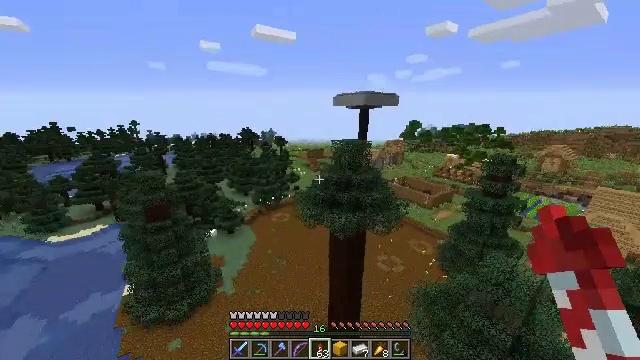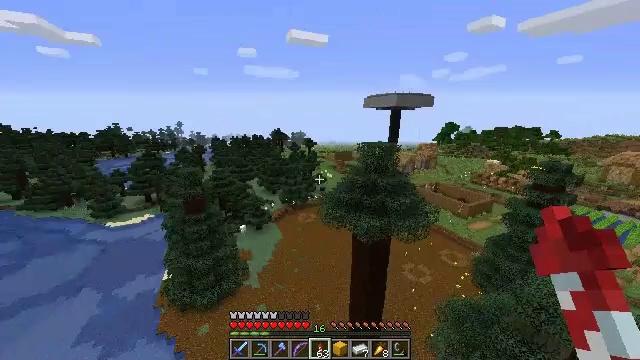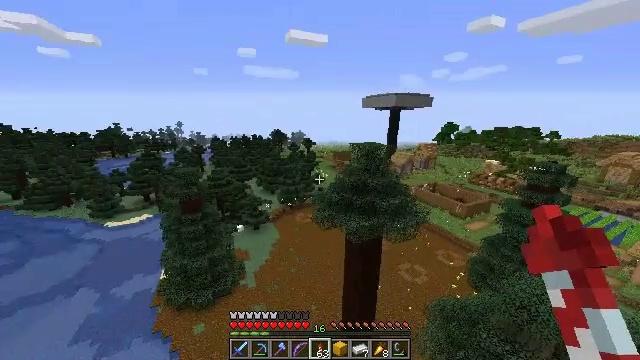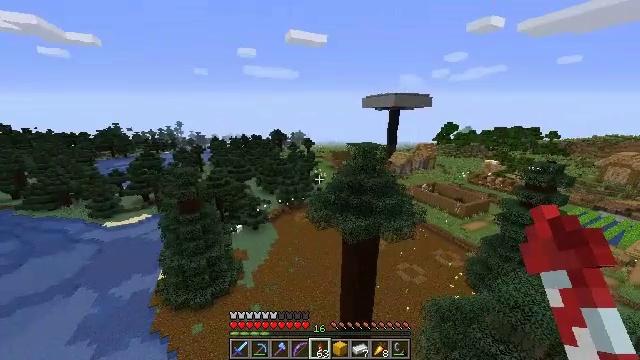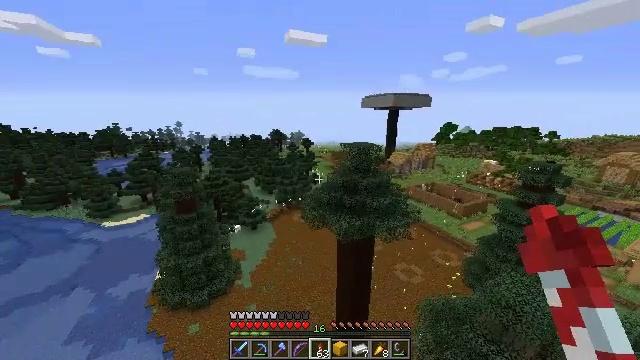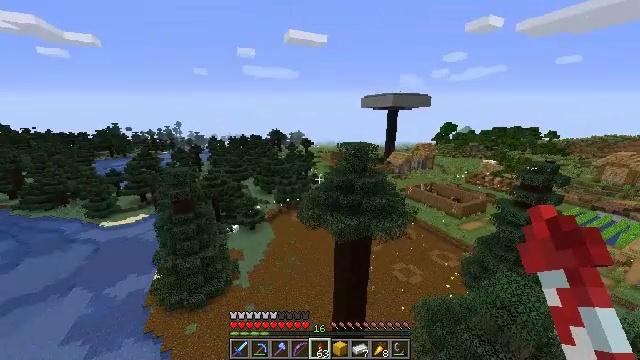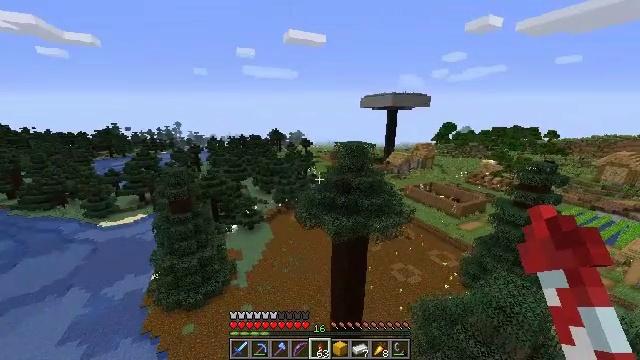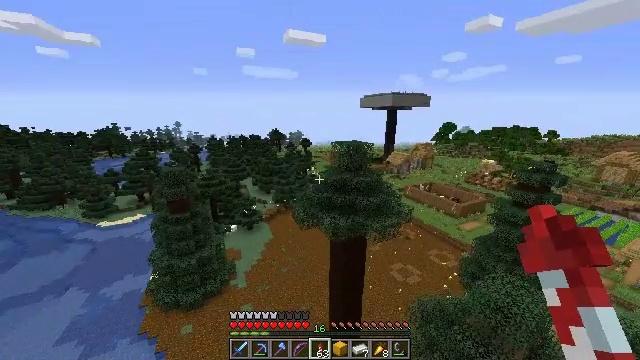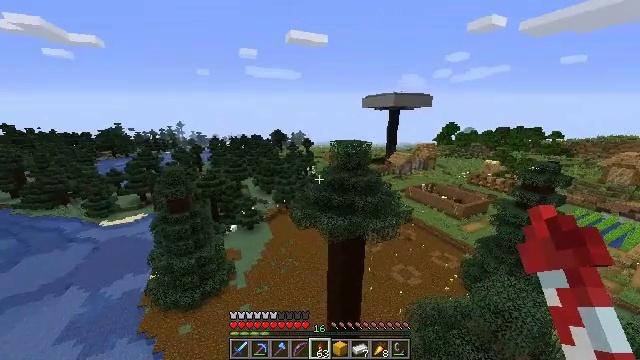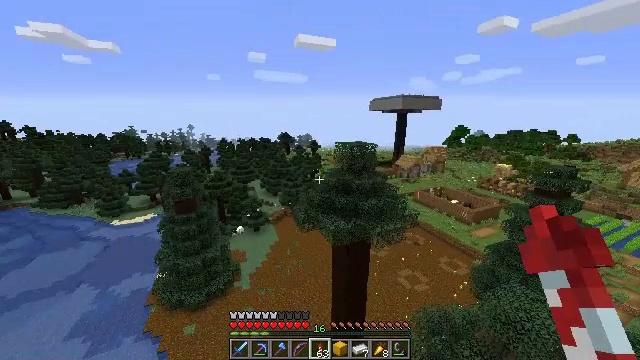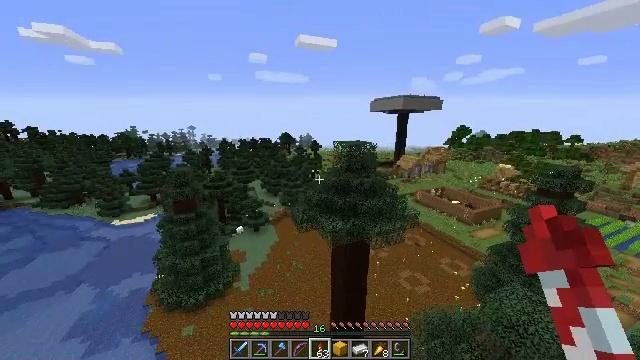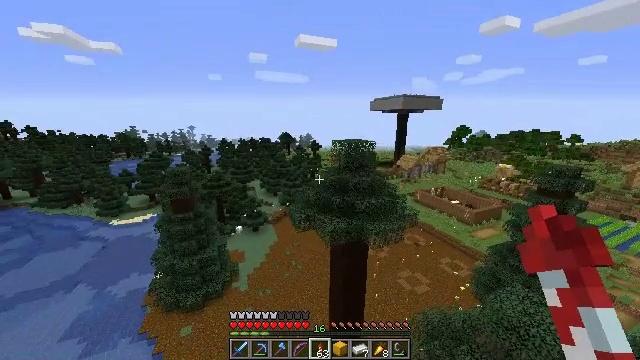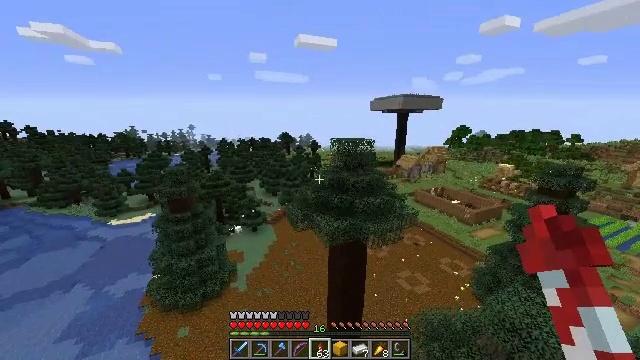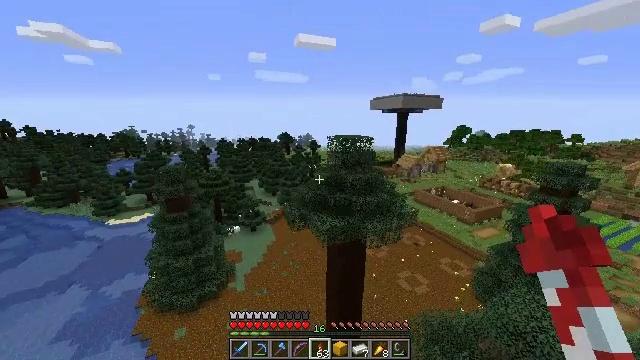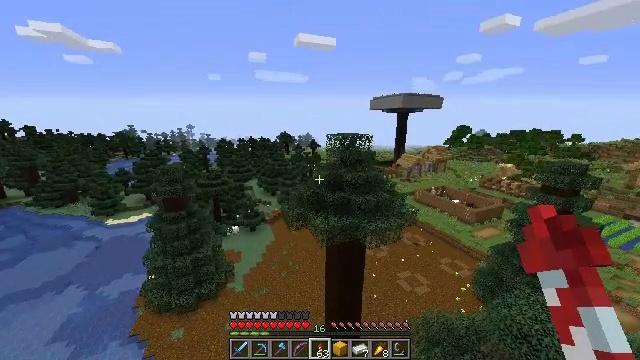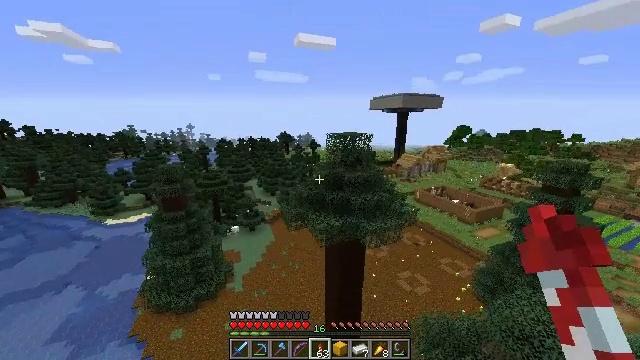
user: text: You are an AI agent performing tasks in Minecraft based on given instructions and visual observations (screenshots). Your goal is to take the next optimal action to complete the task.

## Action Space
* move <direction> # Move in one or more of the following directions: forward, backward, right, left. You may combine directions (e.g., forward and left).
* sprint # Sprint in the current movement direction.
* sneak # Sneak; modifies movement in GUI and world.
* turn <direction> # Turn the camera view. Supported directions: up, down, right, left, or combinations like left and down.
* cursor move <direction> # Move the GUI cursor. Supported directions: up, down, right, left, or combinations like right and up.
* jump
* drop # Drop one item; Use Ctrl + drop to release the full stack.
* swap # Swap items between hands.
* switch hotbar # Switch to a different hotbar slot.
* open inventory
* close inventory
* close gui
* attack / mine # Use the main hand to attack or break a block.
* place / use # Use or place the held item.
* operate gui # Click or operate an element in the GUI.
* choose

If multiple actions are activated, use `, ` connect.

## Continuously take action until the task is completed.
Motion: motion action
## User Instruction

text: Destroy the spruce leaves to get sticks and saplings.
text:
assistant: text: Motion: move forward, sprint, turn left, jump
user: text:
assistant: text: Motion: move forward, sprint, jump
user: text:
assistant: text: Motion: move forward, sprint, jump
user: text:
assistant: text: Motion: move forward, sprint, jump
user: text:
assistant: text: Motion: move forward, sprint, jump
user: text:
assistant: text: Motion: move forward, sprint, jump
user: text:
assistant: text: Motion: move forward, sprint, jump
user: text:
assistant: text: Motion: move forward, sprint, jump
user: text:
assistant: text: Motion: move forward, sprint, turn left, jump
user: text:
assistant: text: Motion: move forward, sprint, jump
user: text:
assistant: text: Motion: move forward, sprint, jump
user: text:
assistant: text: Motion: move forward, sprint, jump
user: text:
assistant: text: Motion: move forward, sprint, jump
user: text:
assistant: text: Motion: move forward, sprint, jump
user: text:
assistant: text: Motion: move forward, sprint, jump
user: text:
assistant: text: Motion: move forward, sprint, jump
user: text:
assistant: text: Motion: move forward, sprint, turn up, jump
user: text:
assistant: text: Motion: move forward, sprint, turn up, jump
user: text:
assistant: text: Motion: move forward, sprint, turn up, jump
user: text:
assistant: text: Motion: move forward, sprint, turn up, jump
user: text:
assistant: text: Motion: move forward, sprint, turn up, jump
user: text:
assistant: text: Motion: move forward, sprint, jump
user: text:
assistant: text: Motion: move forward, sprint, jump
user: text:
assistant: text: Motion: move forward, sprint, jump
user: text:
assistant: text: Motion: move forward, sprint, jump
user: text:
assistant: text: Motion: move forward, sprint, jump
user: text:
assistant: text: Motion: move forward, sprint, jump
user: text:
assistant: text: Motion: move forward, sprint, turn up, jump
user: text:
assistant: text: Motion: move forward, sprint, turn left and up, jump
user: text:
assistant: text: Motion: move forward, sprint, jump